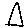
Label: triangle